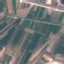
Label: PermanentCrop